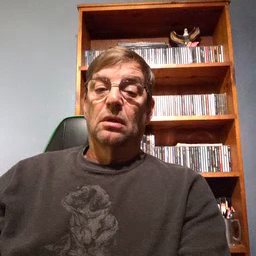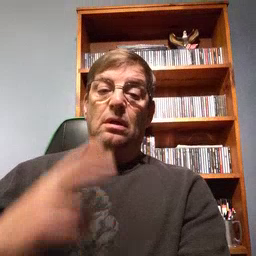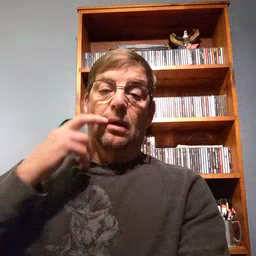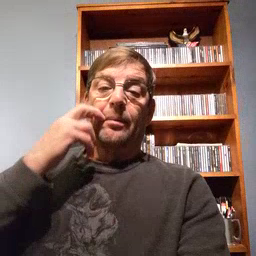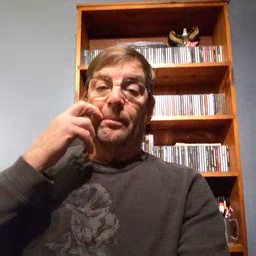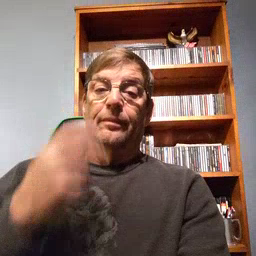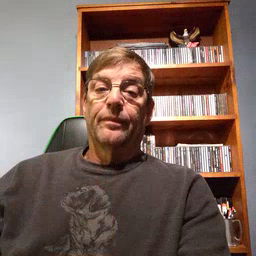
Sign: gum